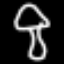
Label: mushroom